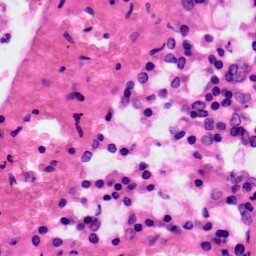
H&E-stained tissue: Colon